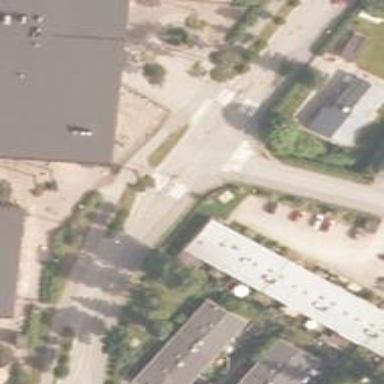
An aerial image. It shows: Uncontrolled crossing on the road.